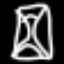
Label: hourglass